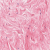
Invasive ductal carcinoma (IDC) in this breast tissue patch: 0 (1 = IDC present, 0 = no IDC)